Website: lowes
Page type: customer-info-address
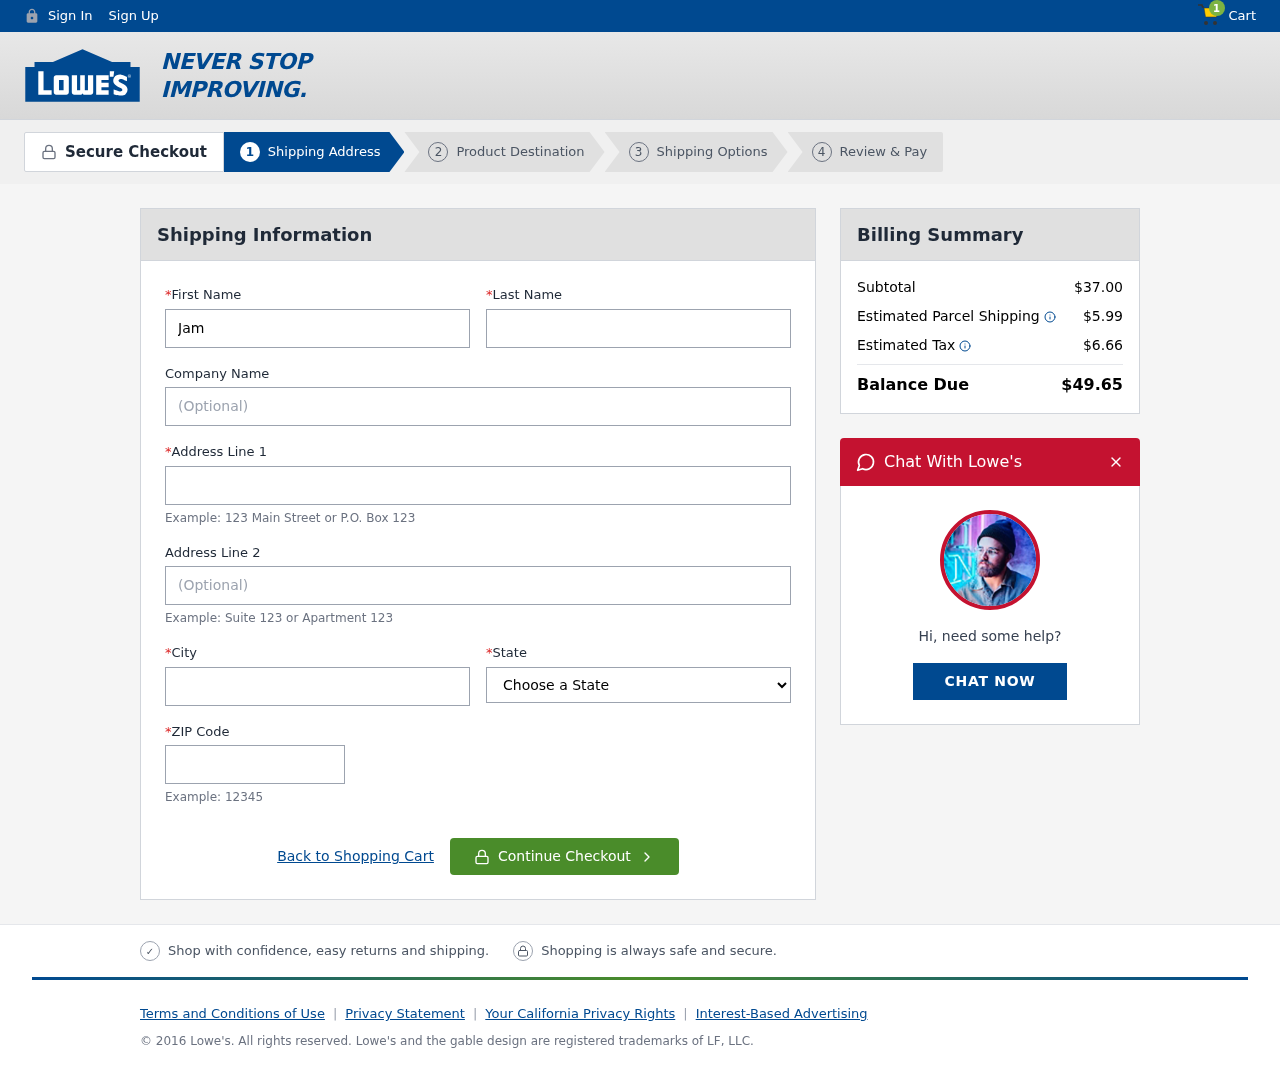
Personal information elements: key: PII_CITY
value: Josephville
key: PII_COMPANY
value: Larson-Franklin
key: PII_FIRSTNAME
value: Jamie
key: PII_LASTNAME
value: Green
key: PII_POSTCODE
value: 70611
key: PII_STATE
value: Arizona
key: PII_STREET
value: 966 Catherine Ways Suite 813
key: PII_STREET2
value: Apt. 344
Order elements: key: ORDER_NUM_ITEMS
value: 1
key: ORDER_SUBTOTAL
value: $37.00
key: ORDER_SHIPPING_COST
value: $5.99
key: ORDER_TAX
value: $6.66
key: ORDER_TOTAL
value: $49.65